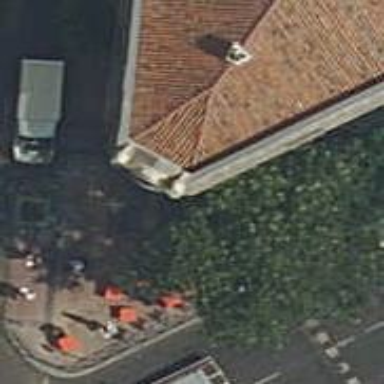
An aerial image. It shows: Restaurant.